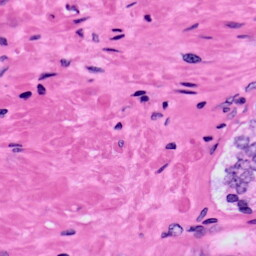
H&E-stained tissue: Prostate